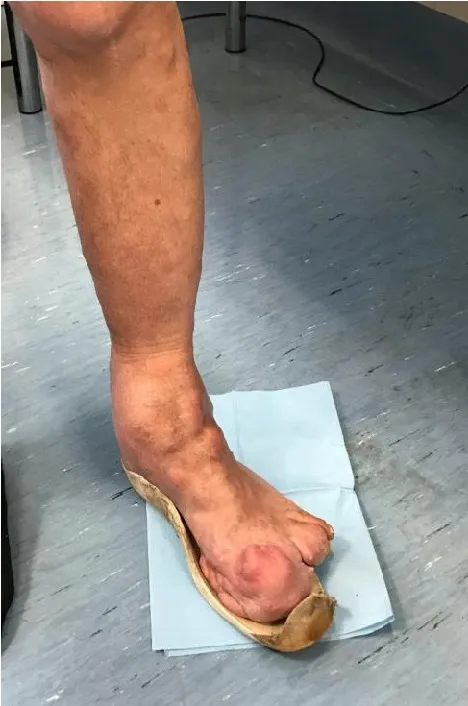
At the level of the medial tibial segment, bone exostosis can be observed on the deep planars, ~4 cm of diameter.
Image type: medical_photograph (skin_photograph)